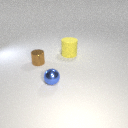
small blue metal sphere in front of large yellow rubber cylinder